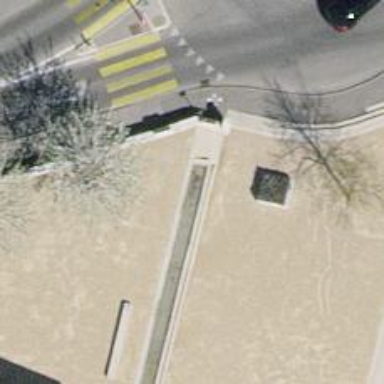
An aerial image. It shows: Fountain.